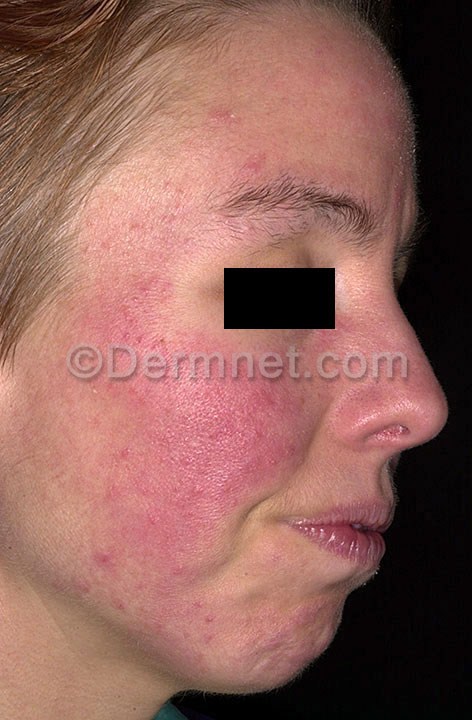
Disease: Acne and Rosacea Photos